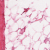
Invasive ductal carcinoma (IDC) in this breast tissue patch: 0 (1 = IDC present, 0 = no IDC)